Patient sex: F
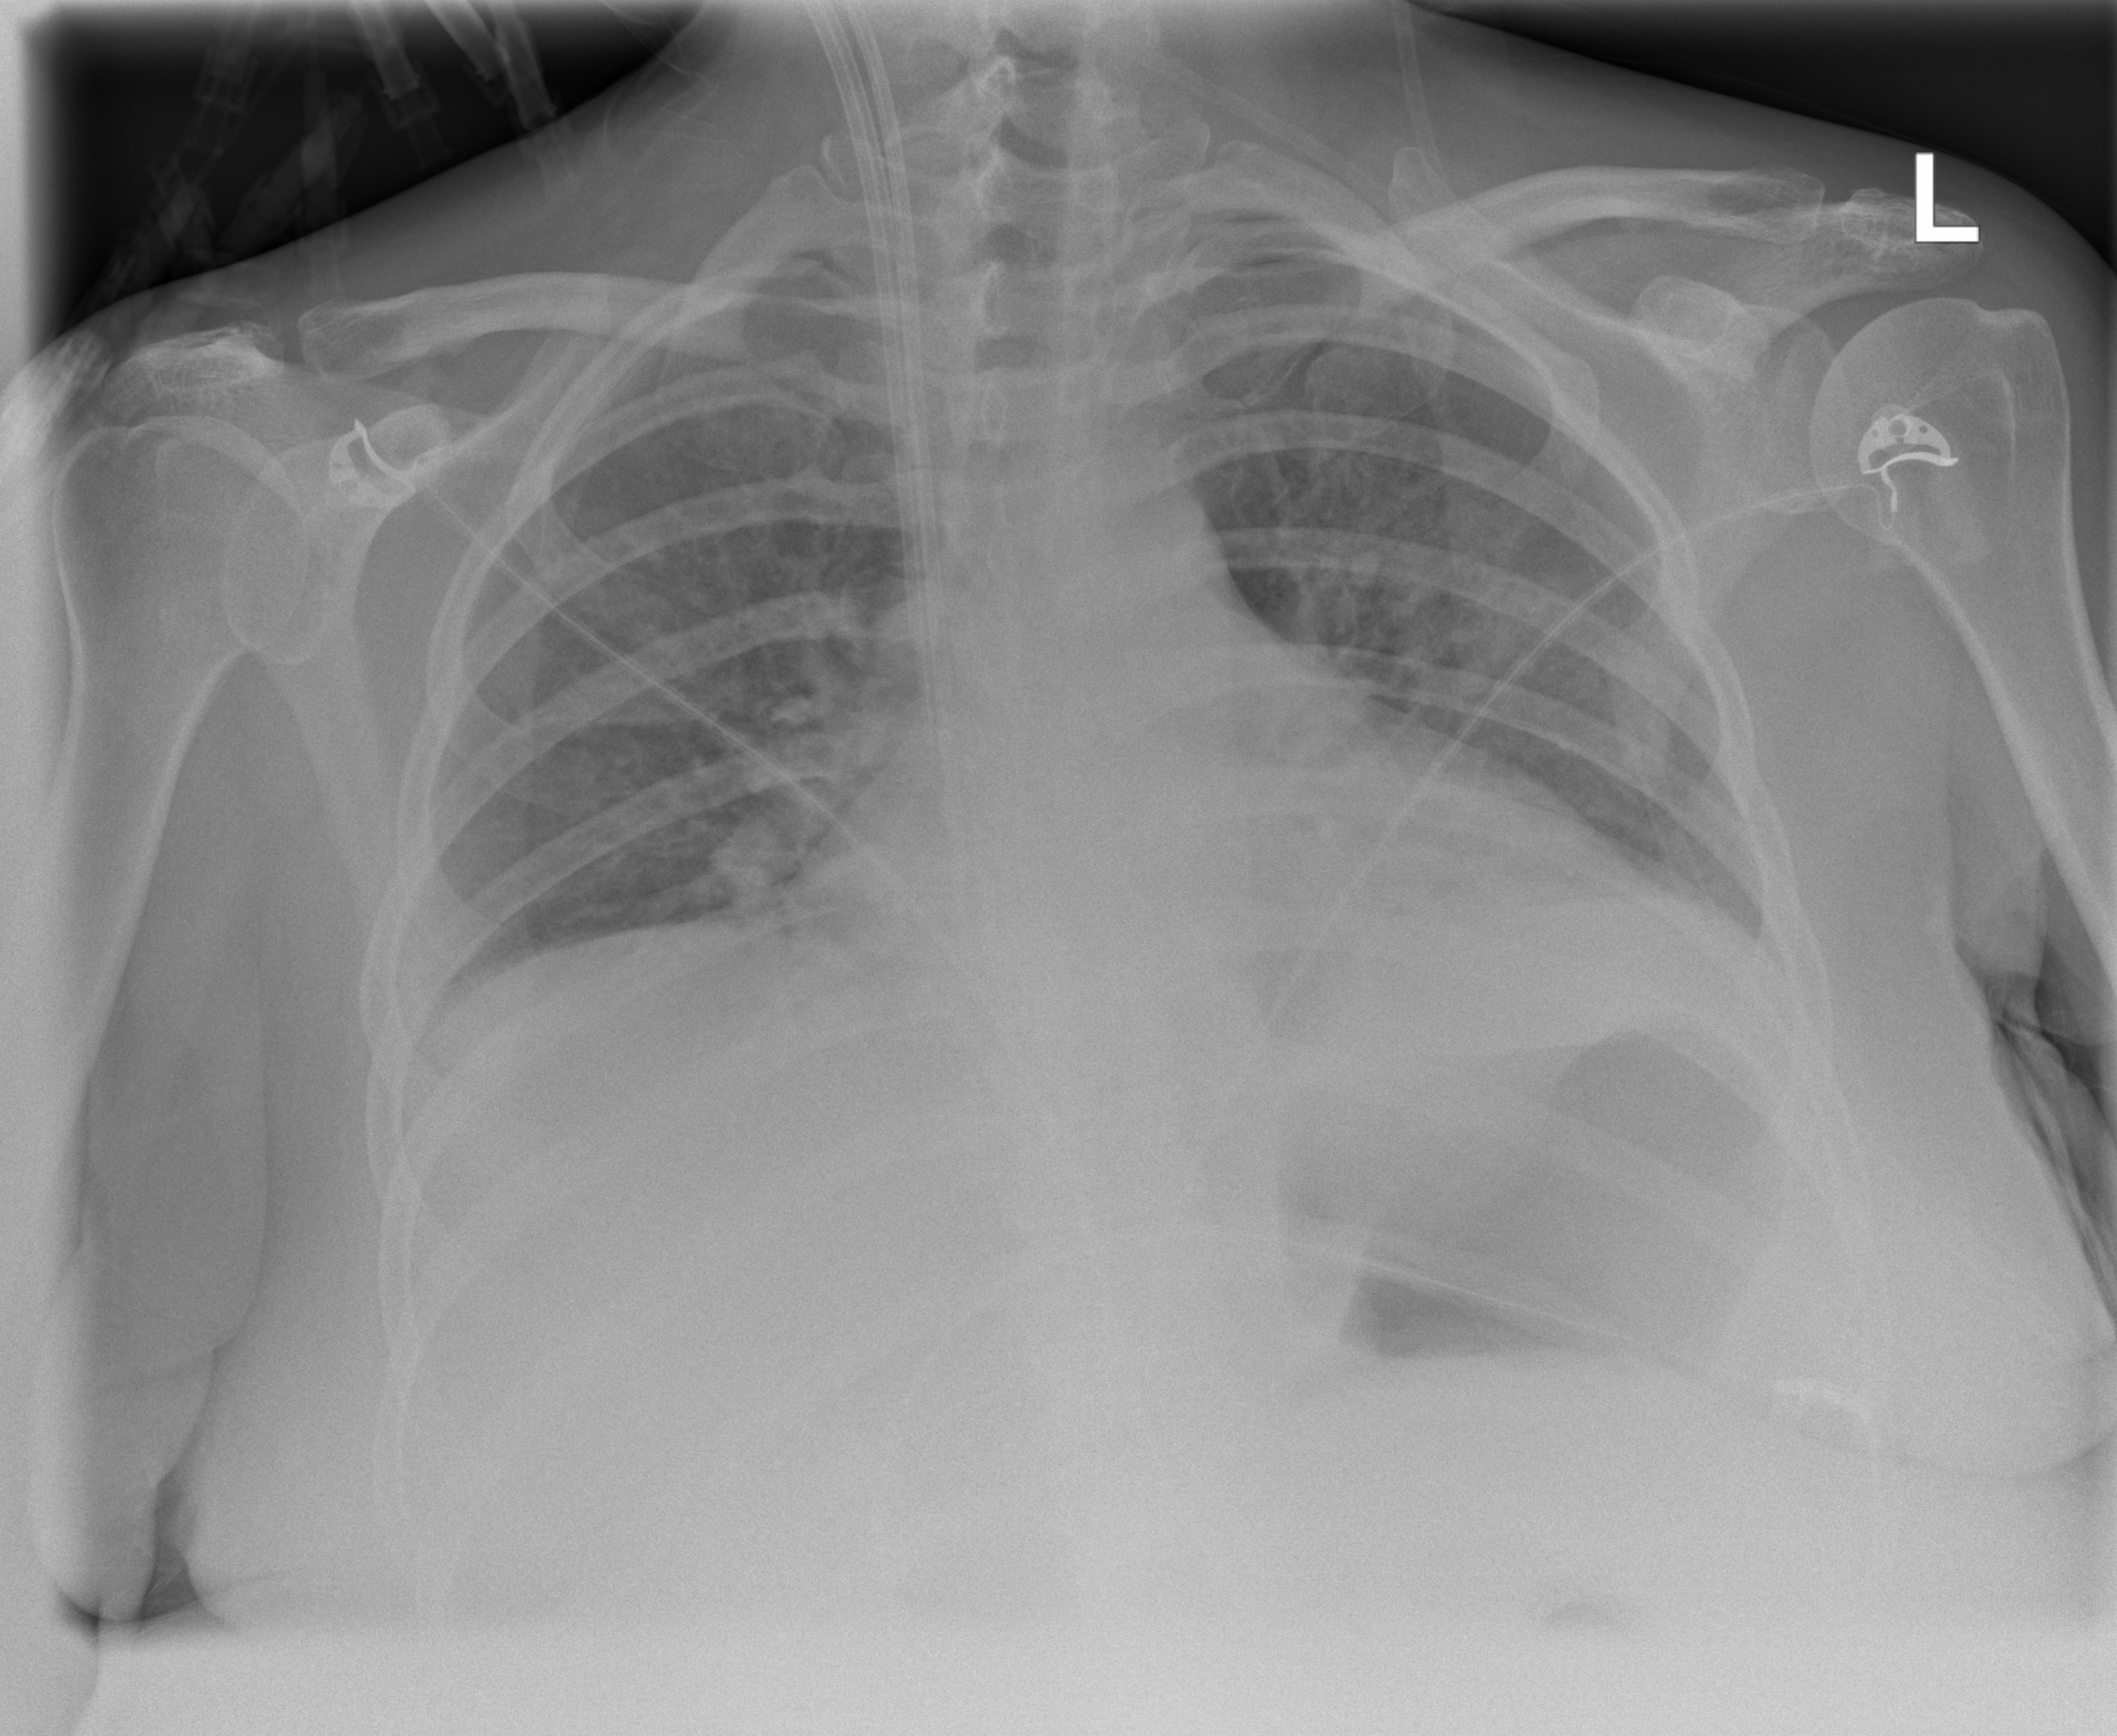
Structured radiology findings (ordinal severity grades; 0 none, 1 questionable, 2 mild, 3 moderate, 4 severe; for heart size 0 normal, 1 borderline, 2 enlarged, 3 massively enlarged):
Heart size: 0
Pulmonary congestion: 2
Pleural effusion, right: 1
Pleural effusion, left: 1
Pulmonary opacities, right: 2
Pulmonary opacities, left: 2
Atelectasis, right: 2
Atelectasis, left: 2